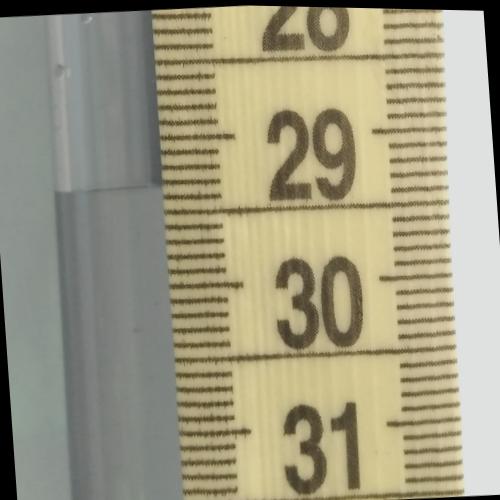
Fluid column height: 29.3 cm